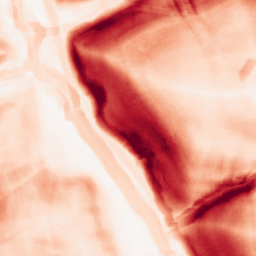
Category: morphological
Decomposition family: morphological_square
Decomposition parameters: operation: gradient
size: 10
Upsampling method: bspline
Upsampling parameters: scale: 8
Upsampling scale: 8